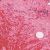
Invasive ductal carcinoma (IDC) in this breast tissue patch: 0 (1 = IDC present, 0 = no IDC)